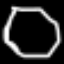
Label: octagon